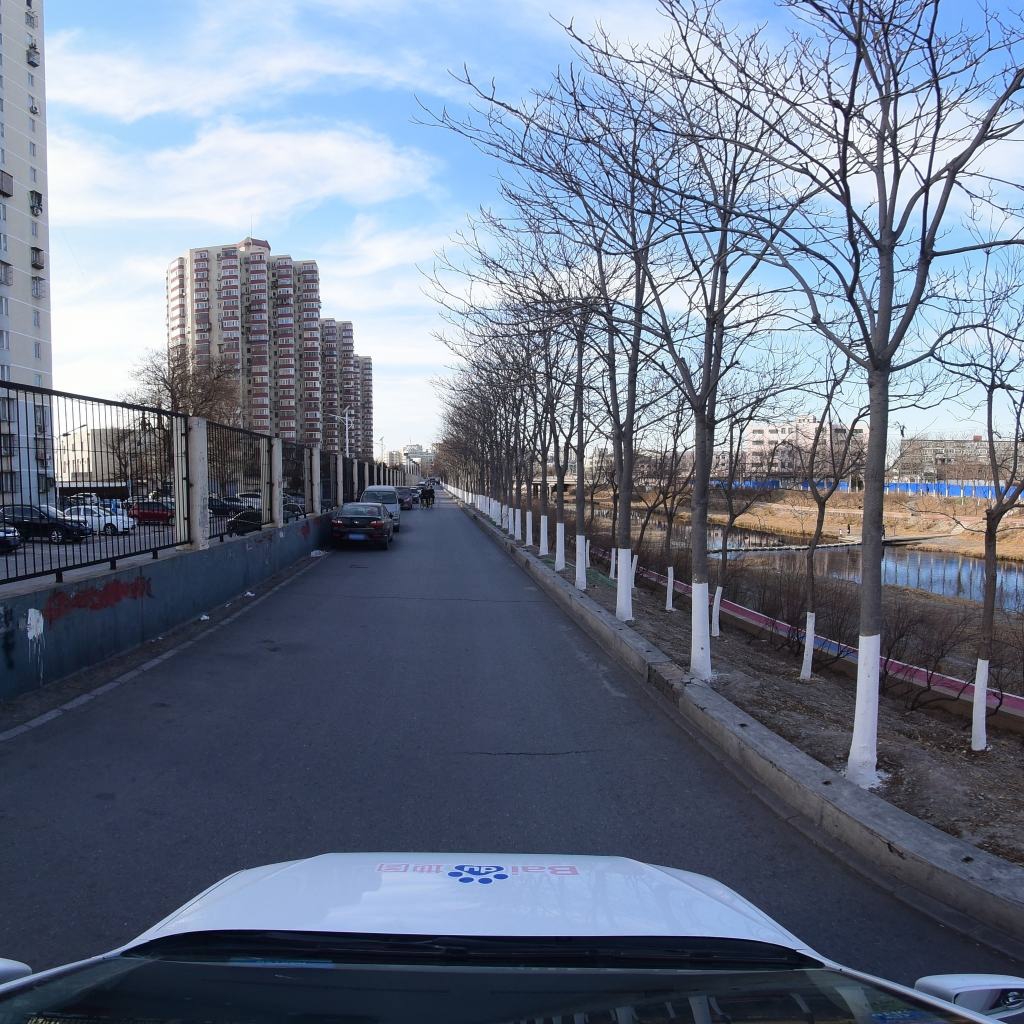
Region: Fengtai
Road damage annotations: transverse crack, transverse crack